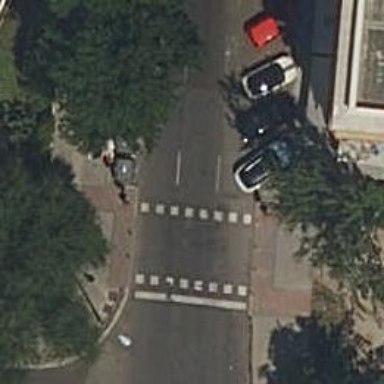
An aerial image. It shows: Crossing with traffic signals.